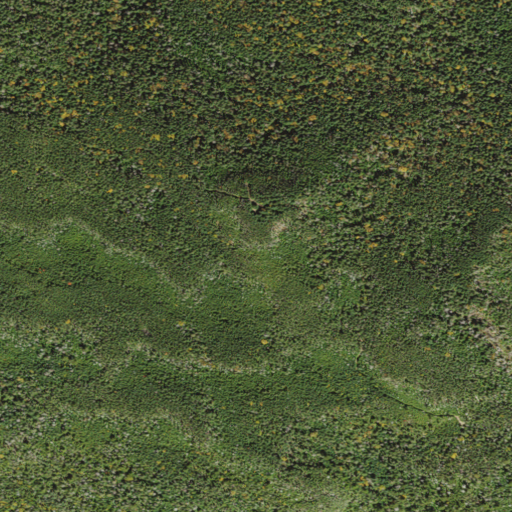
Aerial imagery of mountain in New Hampshire named Mount Field containing only evergreen forest